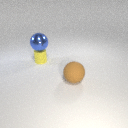
small yellow rubber cylinder below large blue metal sphere